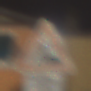
Verkehrszeichen: Arbeitsstelle
Zusatzzeichen unten: HinweiseAufGefahrenDurchVerbaleAngabe6
Umgebung: Outdoor, Urban
Tageszeit: Night
Wetter: PartlyCloudy
Licht: Artificial
Jahreszeit: NotSpecified
Kontrast: HighContrast